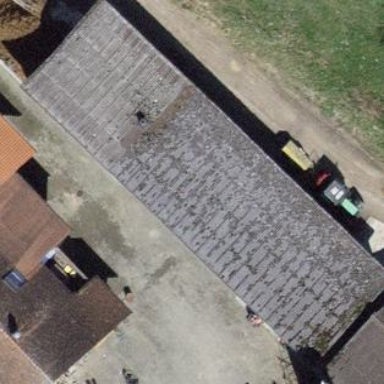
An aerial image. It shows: Farm auxiliary building.